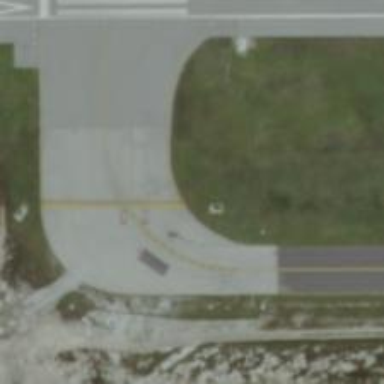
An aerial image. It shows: Image of taxiway at airport.